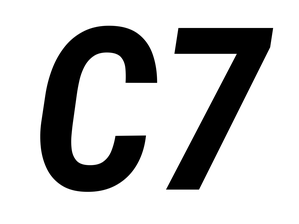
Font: Roboto-Italic_Condensed_Bold_Italic